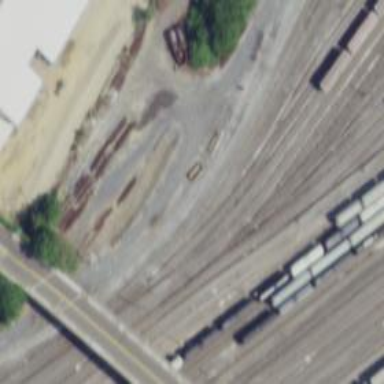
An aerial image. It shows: Unused railway yard.